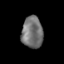
Tissue: skin
Cell type: Epithelial cells
Senescence score: 0.2323
Nuclear area (px): 652
Mean DAPI intensity: 115.584